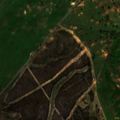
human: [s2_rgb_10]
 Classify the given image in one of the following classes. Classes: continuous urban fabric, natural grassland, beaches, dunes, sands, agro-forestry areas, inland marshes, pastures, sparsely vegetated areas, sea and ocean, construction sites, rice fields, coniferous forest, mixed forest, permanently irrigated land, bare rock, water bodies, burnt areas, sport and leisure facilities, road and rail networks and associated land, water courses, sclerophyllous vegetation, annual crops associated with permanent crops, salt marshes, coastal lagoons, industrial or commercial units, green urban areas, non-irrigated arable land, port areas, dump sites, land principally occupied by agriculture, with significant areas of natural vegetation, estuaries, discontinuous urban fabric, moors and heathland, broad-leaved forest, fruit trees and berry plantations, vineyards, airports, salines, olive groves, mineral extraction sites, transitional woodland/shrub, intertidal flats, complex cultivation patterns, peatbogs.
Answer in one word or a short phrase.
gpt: pastures, agro-forestry areas, natural grassland, transitional woodland/shrub